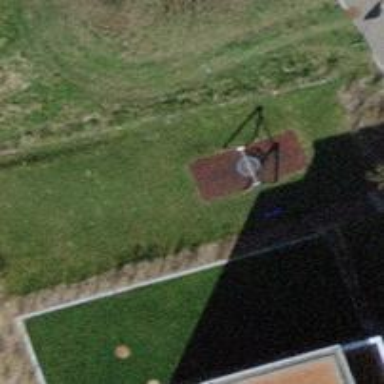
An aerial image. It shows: Playground with basket swing.